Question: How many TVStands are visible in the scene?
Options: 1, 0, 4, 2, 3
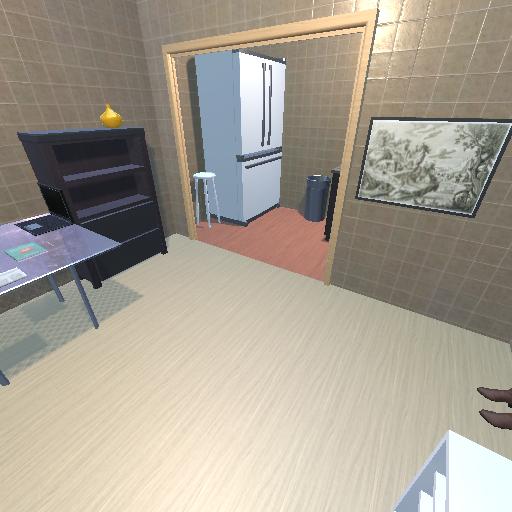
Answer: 1